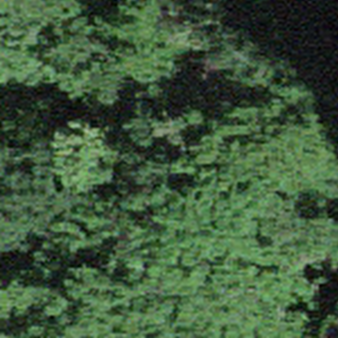
Label: other